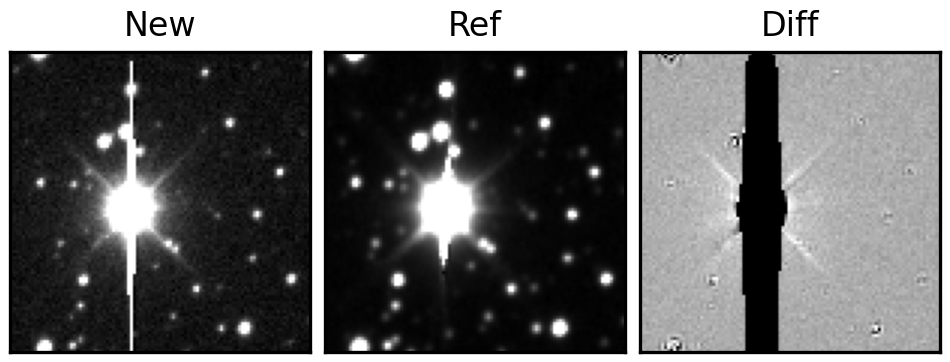
Label: bogus